Field crop: maize
Growth stage: 2
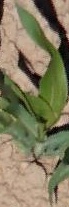
Species: maize